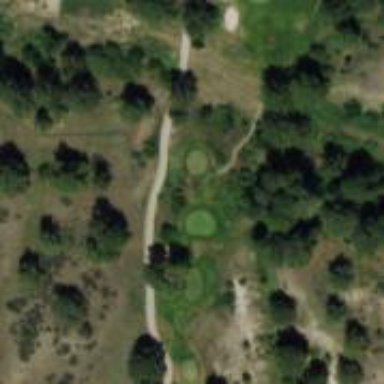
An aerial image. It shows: View of golf hole.